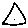
Label: triangle